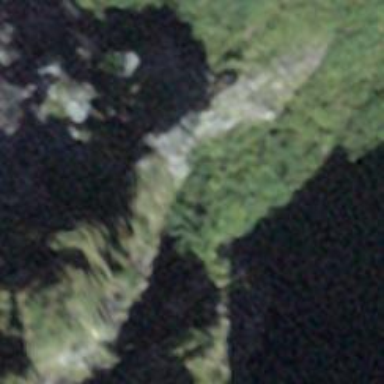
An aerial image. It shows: Natural cliff.